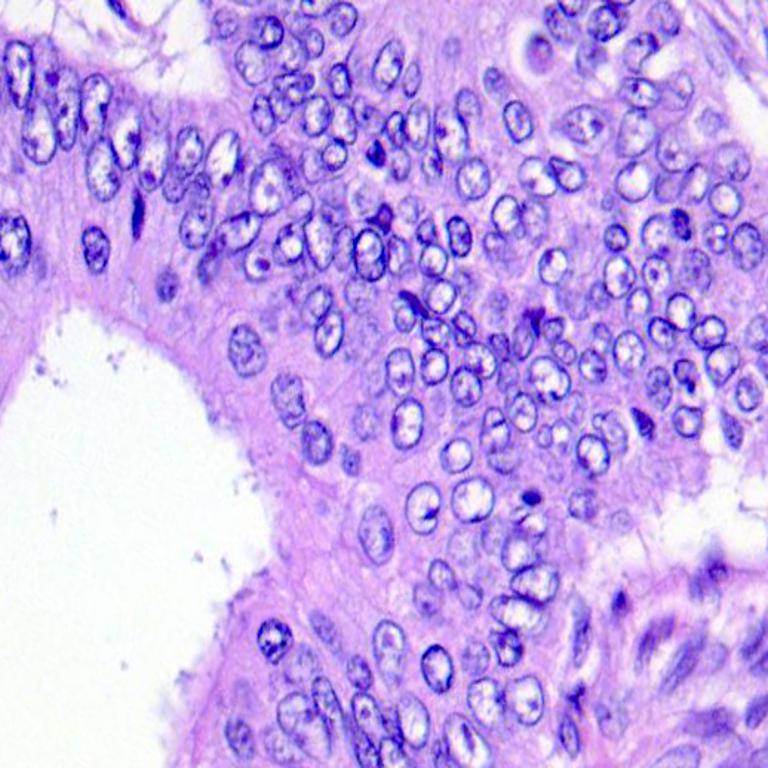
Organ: colon
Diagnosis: adenocarcinomas